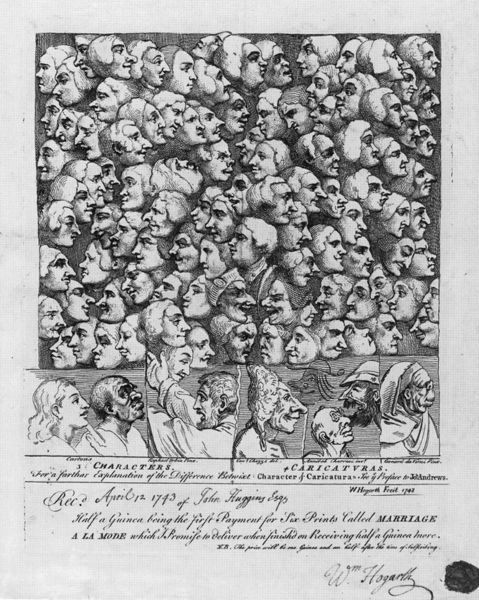
Titel: Charaktäre und Karikaturen
Künstler: William Hogarth
Schlagwörter: kopf, weiß, menschen, finger, frisuren, hut, köpfe, männer, profil, schwarz, skizze, zeichnung, gesichter, profile, arm, augen, hände, schauen, tücher, relief, schrift, studie, nasen, bleistift, charakter, fleck, halbprofil, perücken, kupferstich, handschrift, halbrelief, hogarth, characters, kuüferstich, 1743